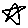
Label: star